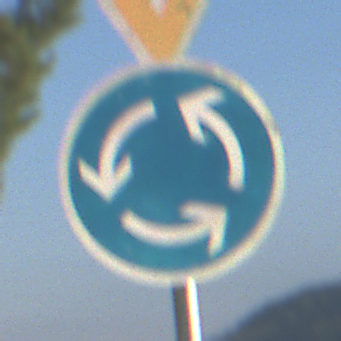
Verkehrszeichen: Kreisverkehr
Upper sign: VorfahrtGewaehren
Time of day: MorningAfternoon
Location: Outdoor (Nature)
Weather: PartlyCloudy
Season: NotSpecified
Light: Natural